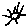
Label: sun